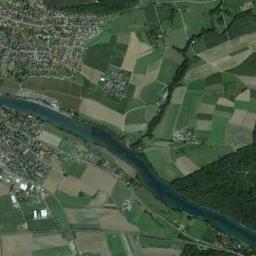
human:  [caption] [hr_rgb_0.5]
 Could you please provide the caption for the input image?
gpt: The deep blue river with a tributary is flanked by some fields and residential areas .

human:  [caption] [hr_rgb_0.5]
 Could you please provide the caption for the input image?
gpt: The river is surrounded by trees .

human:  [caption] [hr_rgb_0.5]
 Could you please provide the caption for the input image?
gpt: A curved cyan blue river with green and tan mixed fields on both sides, Green forests and a bustling city .

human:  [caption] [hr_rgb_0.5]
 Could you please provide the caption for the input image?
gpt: The river goes through farmland and houses .

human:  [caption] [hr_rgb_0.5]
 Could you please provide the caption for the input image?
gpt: There are many green farmlands and buildings near the river .